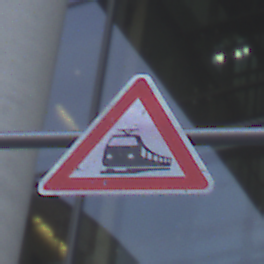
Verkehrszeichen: Bahnuebergang
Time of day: SunriseSunset
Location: Outdoor (Urban)
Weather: PartlyCloudy
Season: NotSpecified
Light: Natural